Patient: sex M, age 62
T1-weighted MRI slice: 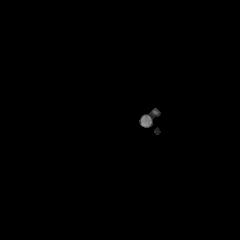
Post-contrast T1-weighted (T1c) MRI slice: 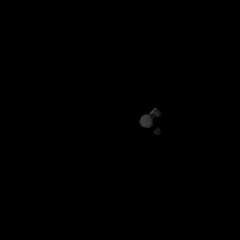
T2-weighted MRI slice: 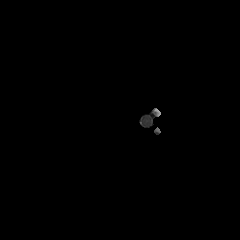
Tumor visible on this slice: no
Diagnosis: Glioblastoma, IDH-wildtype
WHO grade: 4